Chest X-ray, AP view. Patient: 69 years old, sex M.
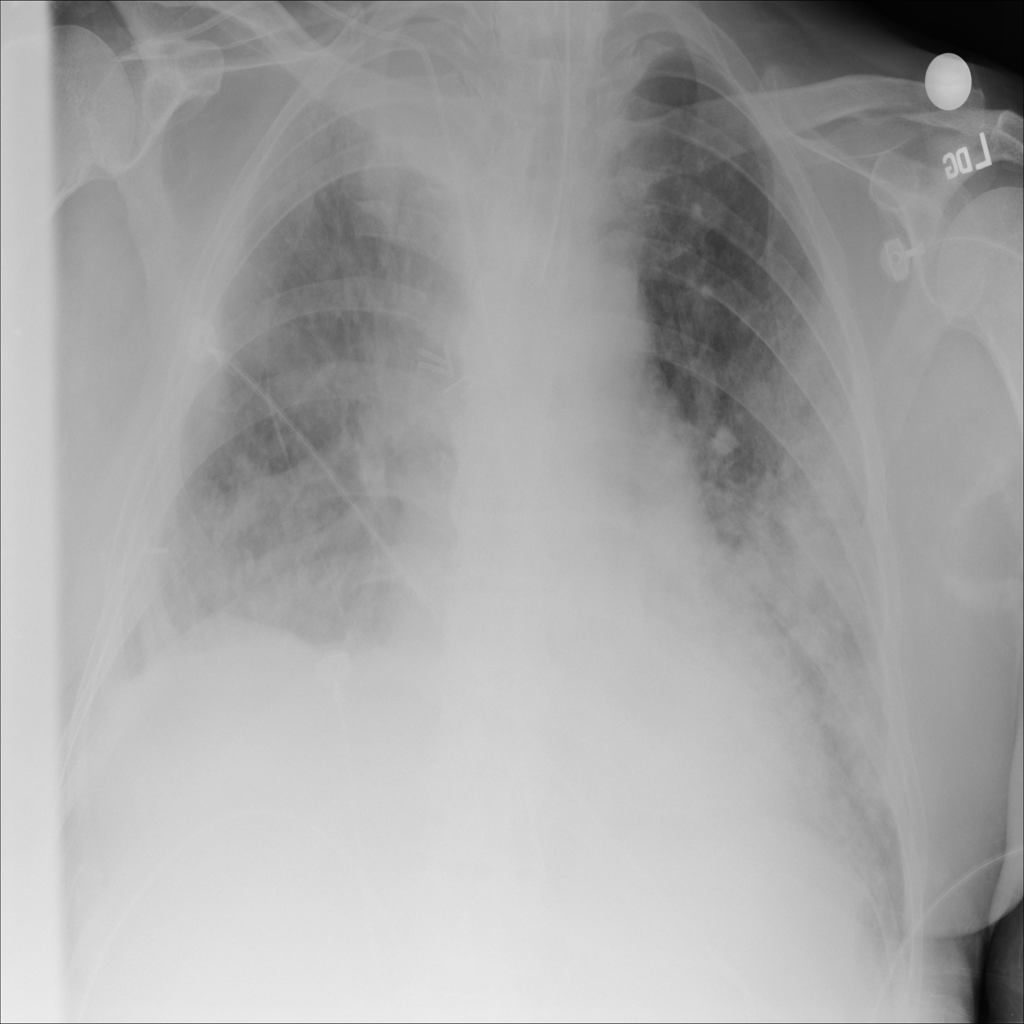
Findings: Infiltration, Nodule